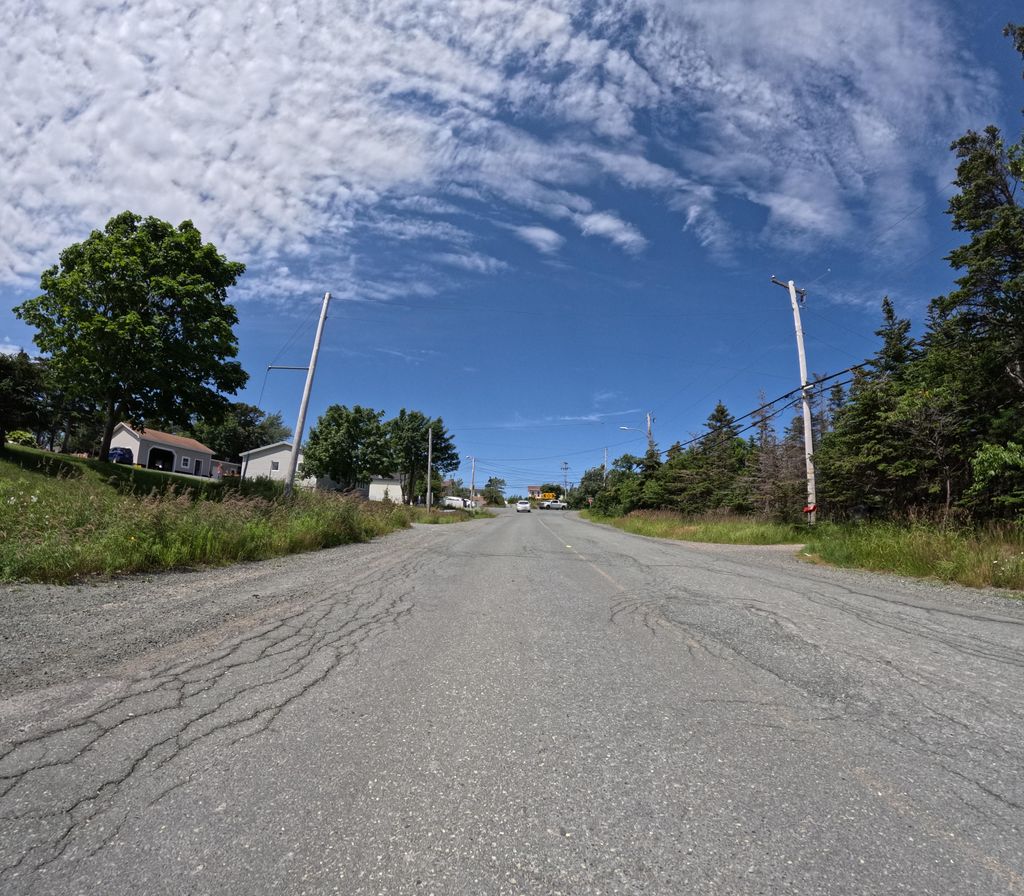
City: st_johns